Question: I'm getting 'cannot verify the quality of the non-cleartext passwords' error while trying to add an entry into my organizationalUnit. I use hashing method while storing password. (with 'userPassword' attribute)
<URL> says the solution is adding 'ads-pwdcheckquality' attribute with value of 0; but it didn't work for me. And also while trying to add this attribute; it gives a warning like this:

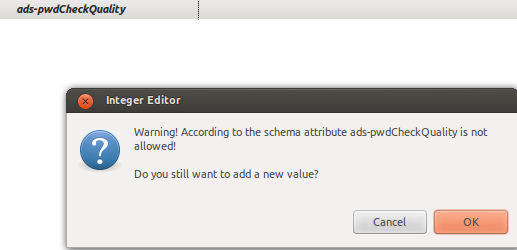
Answer: You don't need to add a new attribute, you need to edit the server configuration and restart:
1-Open config.ldif in the server folder, search for the string:
'ads-pwdcheckquality: 2'
and change it to:
'ads-pwdcheckquality: 0'
2-After that, restart the server and try again. The solution worked for me.